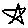
Label: star